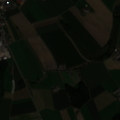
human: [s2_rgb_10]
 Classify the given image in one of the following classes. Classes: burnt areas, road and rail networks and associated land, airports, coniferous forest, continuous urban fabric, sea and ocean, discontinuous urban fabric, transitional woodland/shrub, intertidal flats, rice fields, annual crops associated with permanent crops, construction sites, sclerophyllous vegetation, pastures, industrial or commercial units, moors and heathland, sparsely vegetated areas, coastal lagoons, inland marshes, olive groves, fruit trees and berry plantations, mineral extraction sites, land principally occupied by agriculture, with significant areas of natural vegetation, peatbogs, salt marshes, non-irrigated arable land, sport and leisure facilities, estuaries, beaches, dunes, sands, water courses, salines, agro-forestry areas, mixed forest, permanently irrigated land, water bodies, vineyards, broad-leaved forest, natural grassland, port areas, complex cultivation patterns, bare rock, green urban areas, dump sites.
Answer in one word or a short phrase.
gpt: discontinuous urban fabric, non-irrigated arable land